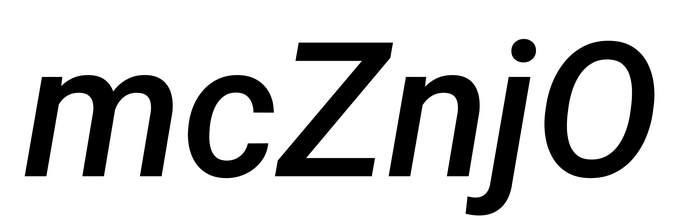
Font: Roboto-Italic_Medium_Italic